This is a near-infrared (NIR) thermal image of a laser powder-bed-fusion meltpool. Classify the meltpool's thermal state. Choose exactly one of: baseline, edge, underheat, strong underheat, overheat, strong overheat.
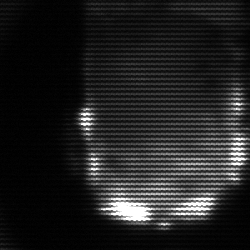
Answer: baseline